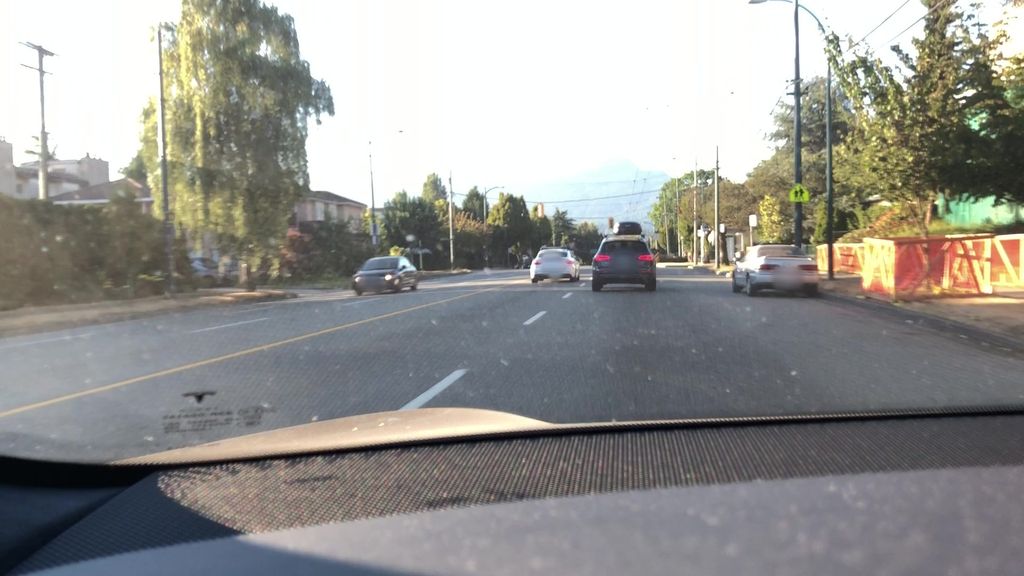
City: vancouver